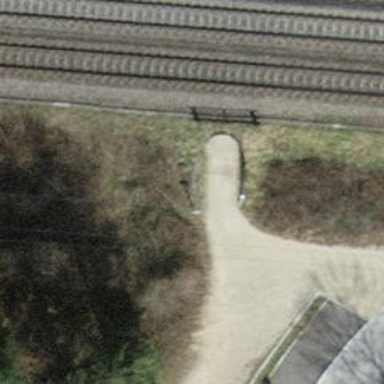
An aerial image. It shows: Compacted track road passing through tunnel of grade 2 quality.